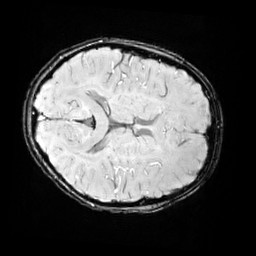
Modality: SWI
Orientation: axial
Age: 11
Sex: male
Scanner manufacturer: siemens
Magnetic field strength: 3 T
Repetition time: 0.027 s
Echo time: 0.02 s